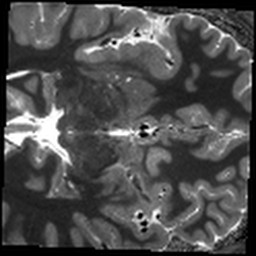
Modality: T1map
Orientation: axial
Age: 23
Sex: male